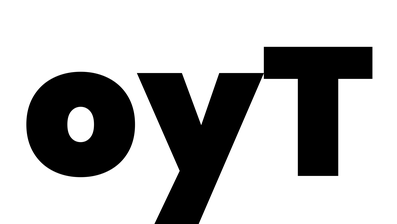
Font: Poppins-Black